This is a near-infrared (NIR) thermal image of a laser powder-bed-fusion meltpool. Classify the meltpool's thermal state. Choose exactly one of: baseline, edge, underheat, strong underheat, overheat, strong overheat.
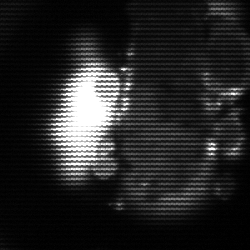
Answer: strong underheat